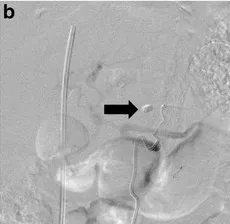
B; After transcatheter arterial embolization, N-Butyl Cyanoacrylate (NBCA) and Lipiodol were detected (arrow).
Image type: radiology (mri)